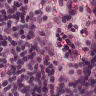
Metastatic tissue present: no